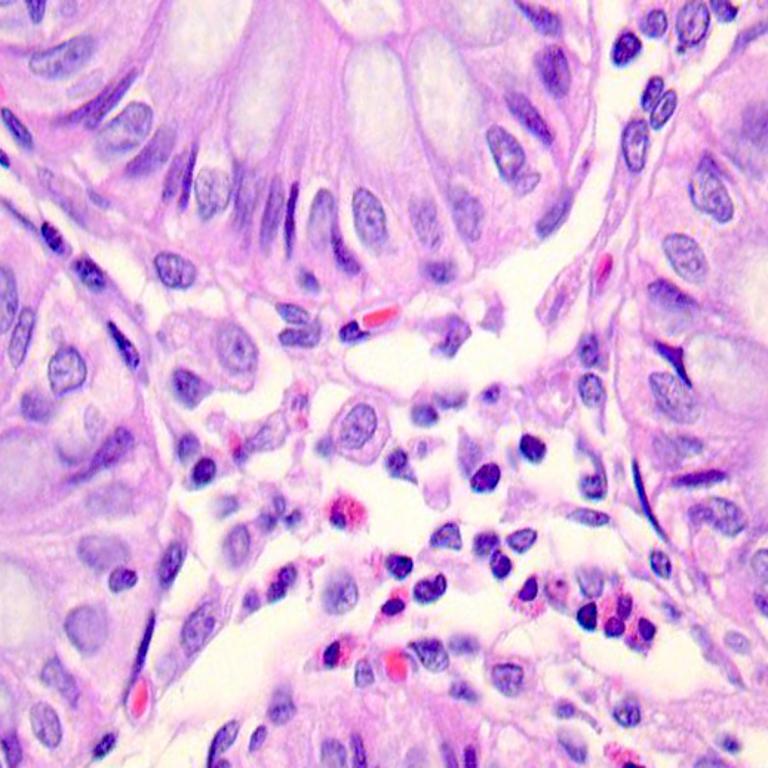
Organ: colon
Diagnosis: benign